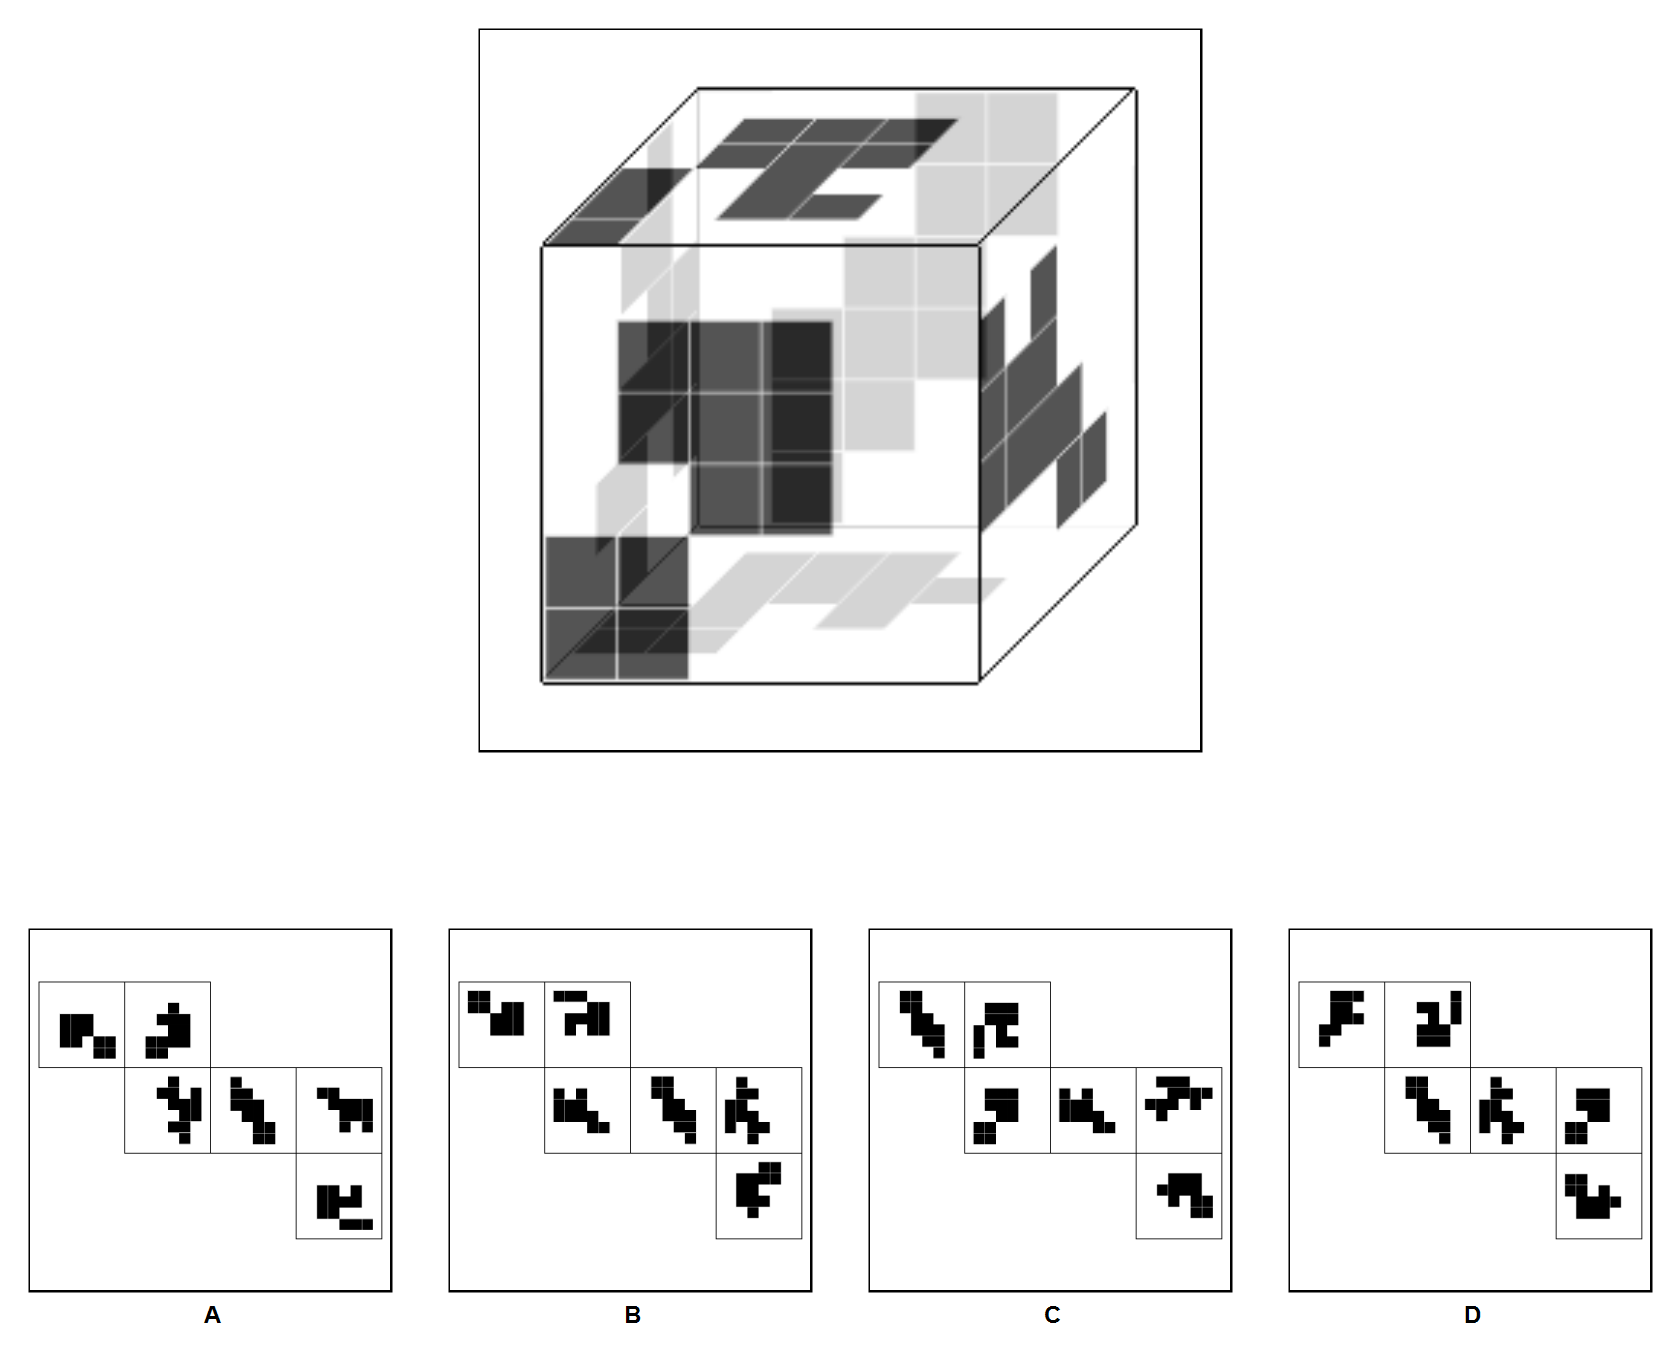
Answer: C